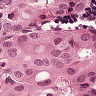
Metastatic tissue present: yes